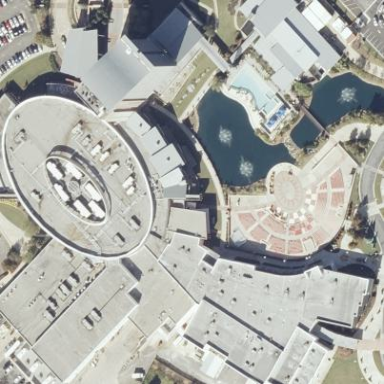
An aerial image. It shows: Casino building.